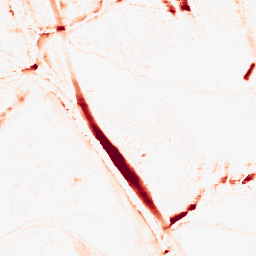
Category: morphological
Decomposition family: morphological_ellipse
Decomposition parameters: operation: opening
width: 10
height: 20
Upsampling method: bspline
Upsampling parameters: scale: 2
Upsampling scale: 2